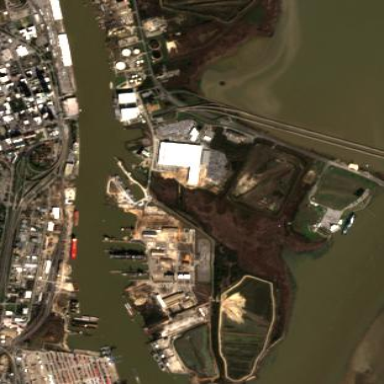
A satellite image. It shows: Industrial area designated as shipyard.